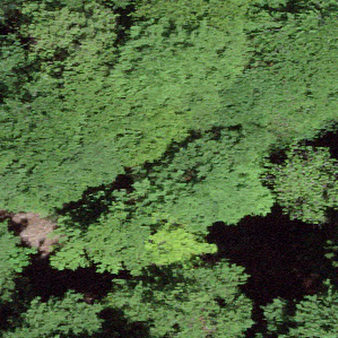
Label: other